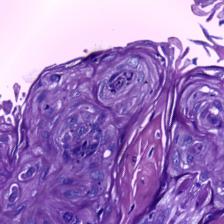
Diagnosis: OSCC